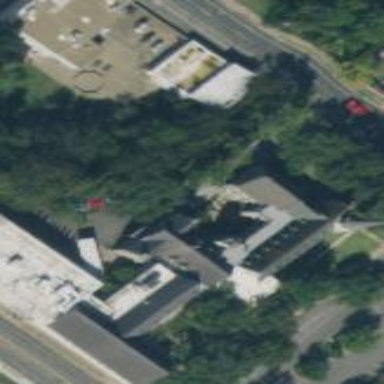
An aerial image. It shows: Building that serves as place of worship.